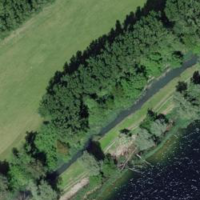
EUNIS habitat code: 53
Species observed at this site:
Polygonum aviculare
Parus major
Chenopodium album
Turdus merula